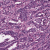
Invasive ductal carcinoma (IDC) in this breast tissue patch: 1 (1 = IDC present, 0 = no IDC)